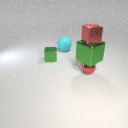
large green metal cube above small red metal sphere